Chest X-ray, AP view. Patient: 28 years old, sex F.
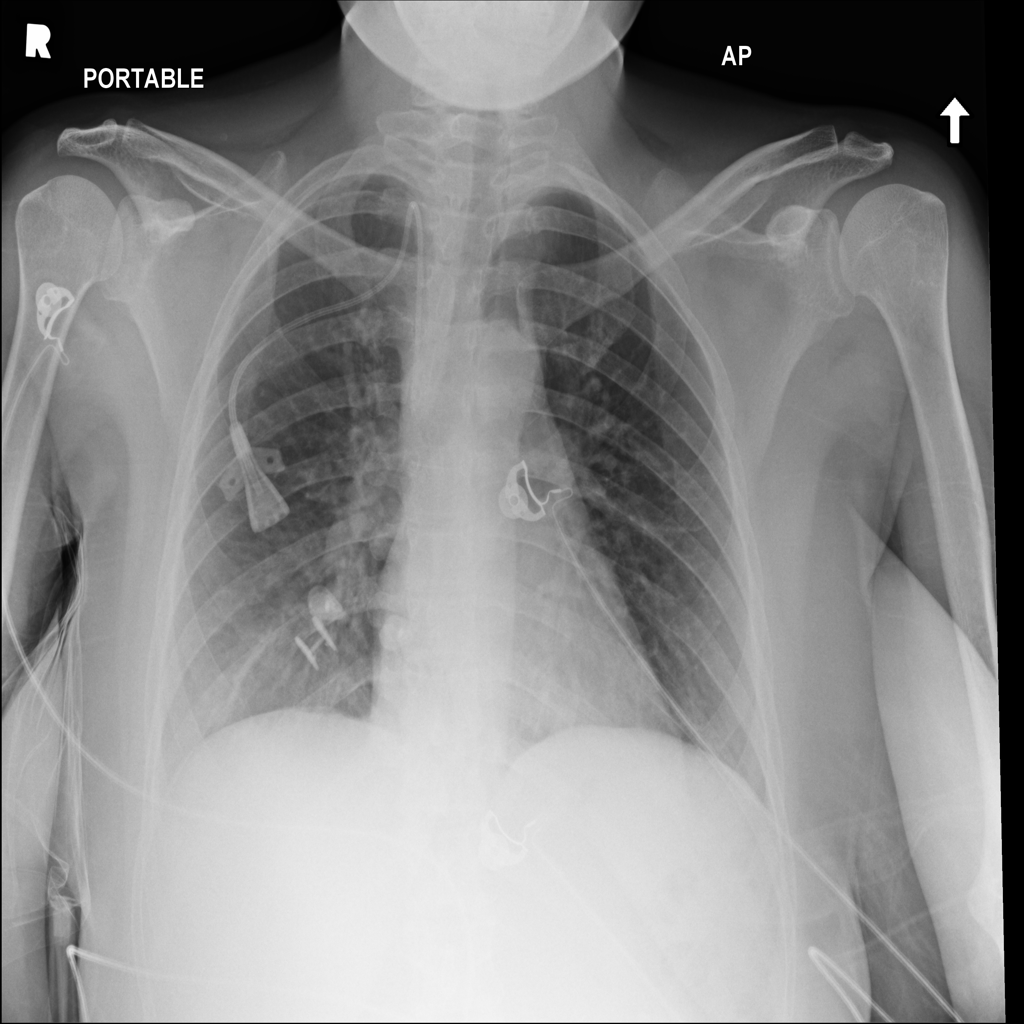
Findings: No Finding